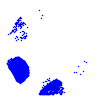
Particle: kaon